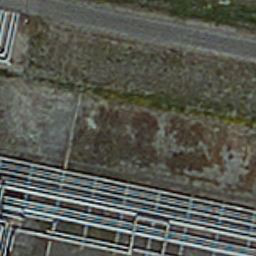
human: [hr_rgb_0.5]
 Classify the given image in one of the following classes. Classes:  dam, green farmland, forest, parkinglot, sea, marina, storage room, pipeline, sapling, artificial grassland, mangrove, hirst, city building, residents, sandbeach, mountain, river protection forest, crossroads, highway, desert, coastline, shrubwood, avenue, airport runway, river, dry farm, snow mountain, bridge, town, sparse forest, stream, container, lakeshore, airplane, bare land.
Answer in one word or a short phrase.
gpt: pipeline